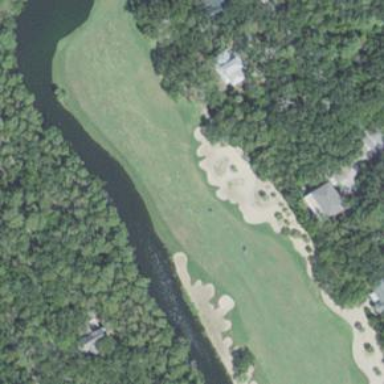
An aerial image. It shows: Golf bunker filled with sandy terrain.